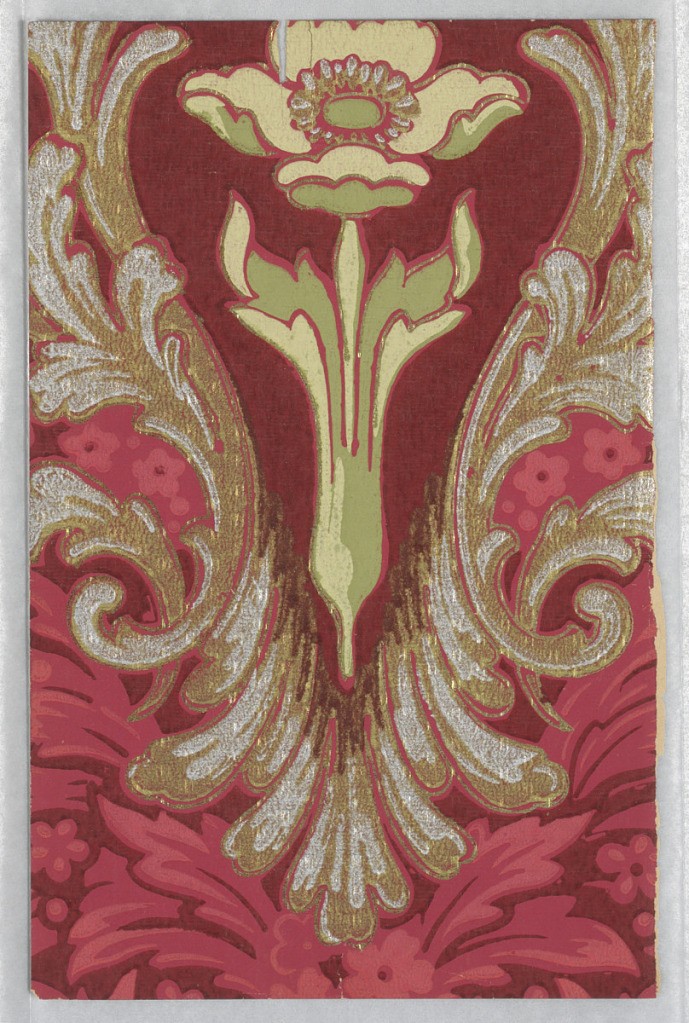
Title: Sidewall - fragment
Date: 1905
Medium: Machine-printed paper
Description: Art nouveau design; single floral motif within acanthus medallion printed on background of dense flowers and foliage. Printed in green, yellow, red, metallic silver and metallic gold on red ground.